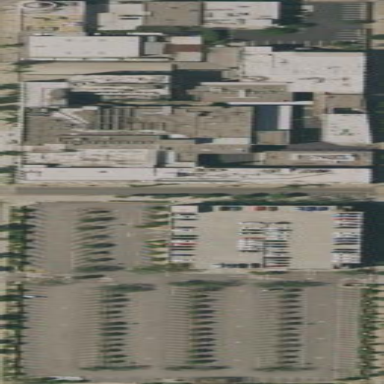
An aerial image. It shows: Commercial area.